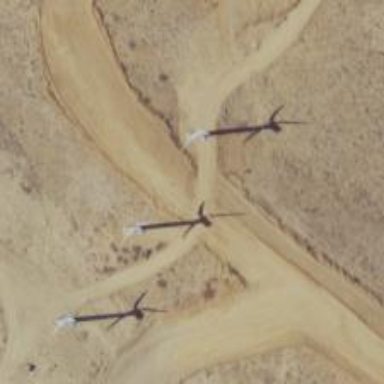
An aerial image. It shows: Wind turbine generating power.